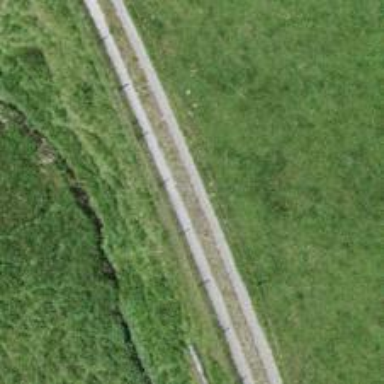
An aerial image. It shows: Unpaved driveway that serves as service road.